Question: I write an interpreter, in which each keyword, syntax notation or operator has the base class of 'Token'.
'''
class Token {
private:
static std::vector<Token *> registered;
size_t id;
std::string name;
std::string symbol;
public:
Token(const std::string& Name, const std::string& Symbol);
Token::~Token();
Token(const Token& rhs) = delete;
Token& operator =(const Token& rhs) = delete;
/* ... */
static void DeleteRegistered();
};
'''
The :
'''
Token::Token(const std::string& Name, const std::string& Symbol)
: name(Name), symbol(Symbol) {
Token::registered.push_back(this);
this->id = Token::registered.size();
}
'''
The :
'''
Token::~Token() {
// Removes 'this' from Token::registered
Token::registered.erase(std::remove(Token::registered.begin(), Token::registered.end(), this), Token::registered.end());
}
'''
:
'''
void Token::DeleteRegistered() {
for (size_t i = 0; i < Token::registered.size(); ++i) {
delete Token::registered[i];
}
}
'''
In my code, many different classes store containers of pointers to sub-classes which eventually derive from Token.
In order to avoid deleting objects twice or more, I store references to all of the allocated instances, and have a static method which will delete them all.
The method 'DeleteRegistered' is called after all operations are done executing.
Now, to my problem:
When I call 'Token::DeleteRegistered' (which happens a few lines before the program exits, it fails and in debug shows the following:
'''
File: f:\ddctools\crt\crtw32\misc\dbgdel.cpp
Line: 52
Expression: _BLOCK_TYPE_IS_VALID(pHead->nBlockUse)
'''

Since all of the 'Token' instances don't really have a defined scope, I came up with this design, which to me currently seems OK.
What can cause this error?
The destructor was a late addition of mine, commenting it out still shows the error above. The 'delete' fails to delete even the first item in the container.
An example of how I use 'Token':
'''
this->parser.Operators.Add(new RefBinaryOperator(
"Assignment", "=", 14, RefBinaryOperator::Assign
));
'''
Note: RefBinaryOperator is a sub-class of 'Token' (Not direct), which eventually calls 'Token''s constructor.
So for instance, I pull pointers to 'Token's from the 'Operators' container, and assign them to other structures. When everything is done, I call 'DeleteRegistered'.
I got it working by declaring the Token destructor as 'virtual':
<URL>
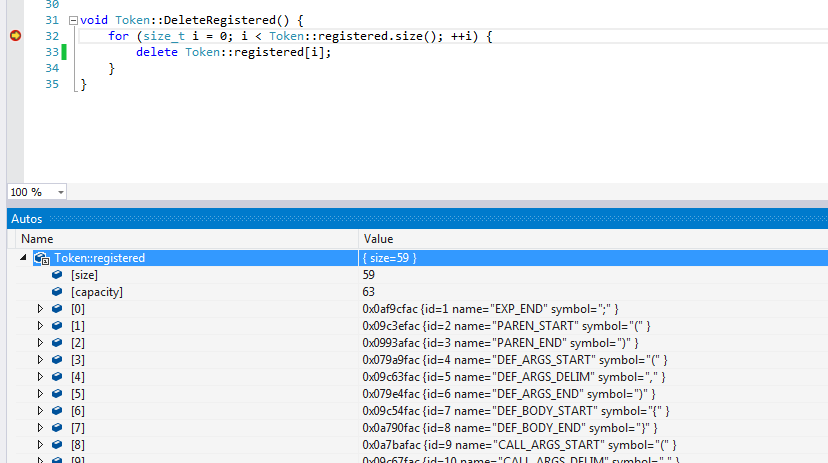
Answer: What is happening is that in 'Token::~Token()' you are calling 'erase' from the 'registered' vector which is invalidating the indices used in the for loop where you noticed the problem. You need to remember that once you call 'erase' on that vector, the for loop indices need to be adjusted properly. If you keep your current destructor the following could work in 'DeleteRegistered':
'''
void DeleteRegistered() {
while(!Token::registered.empty())
delete *Token::registered.begin();
}
'''
Also, since you have many classes which extend off of 'Token', '~Token()' should become virtual so that the destruction for the base class will be properly handled.